The plot is a time-scale (wavelet) decomposition of a bearing vibration signal. What is the most likely bearing condition (normal, inner_race, outer_race, ball)?
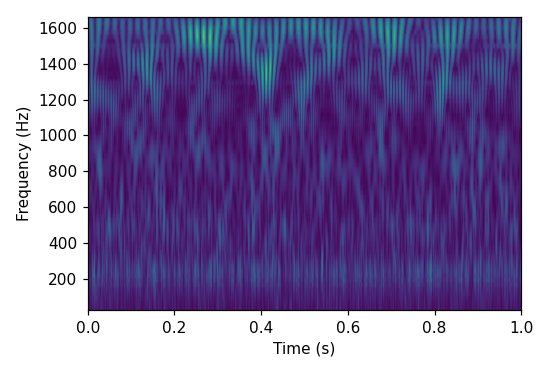
Answer: normal